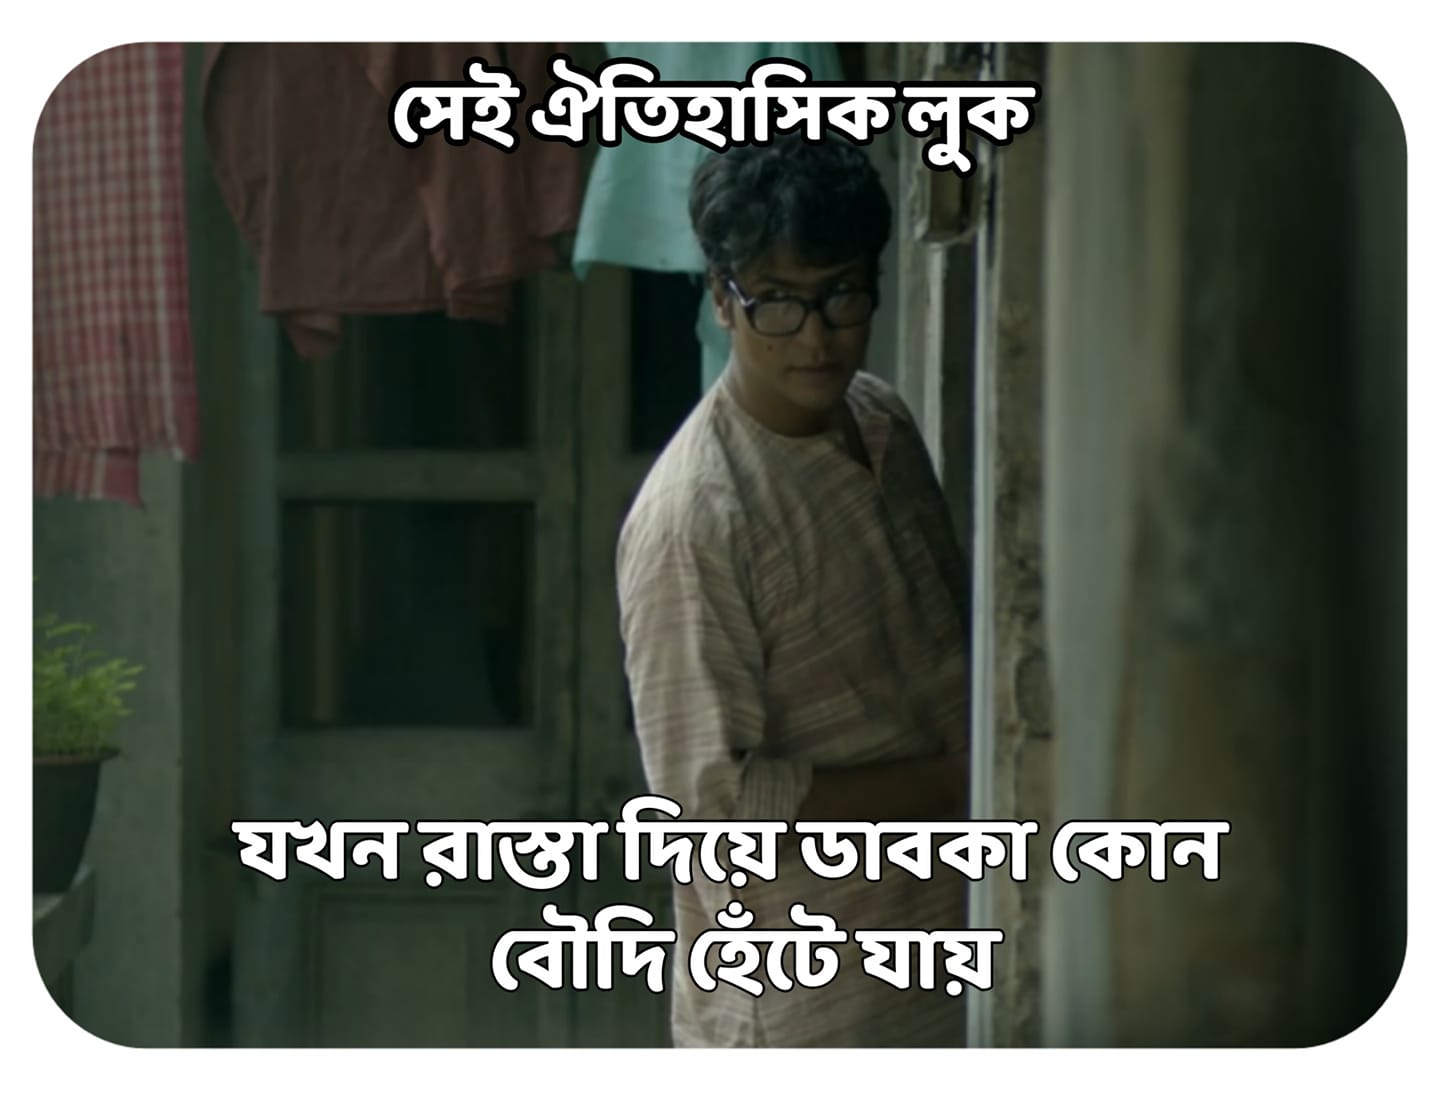
Caption: সেই ঐতিহাসিক লুক  যখন রাস্তা দিয়ে ডাবকা কোন  বৌদি হেঁটে যায়
Label: non-hate